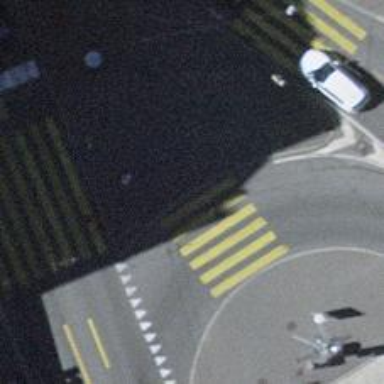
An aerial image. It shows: Kerb serving as barrier.